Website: slack
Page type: payment
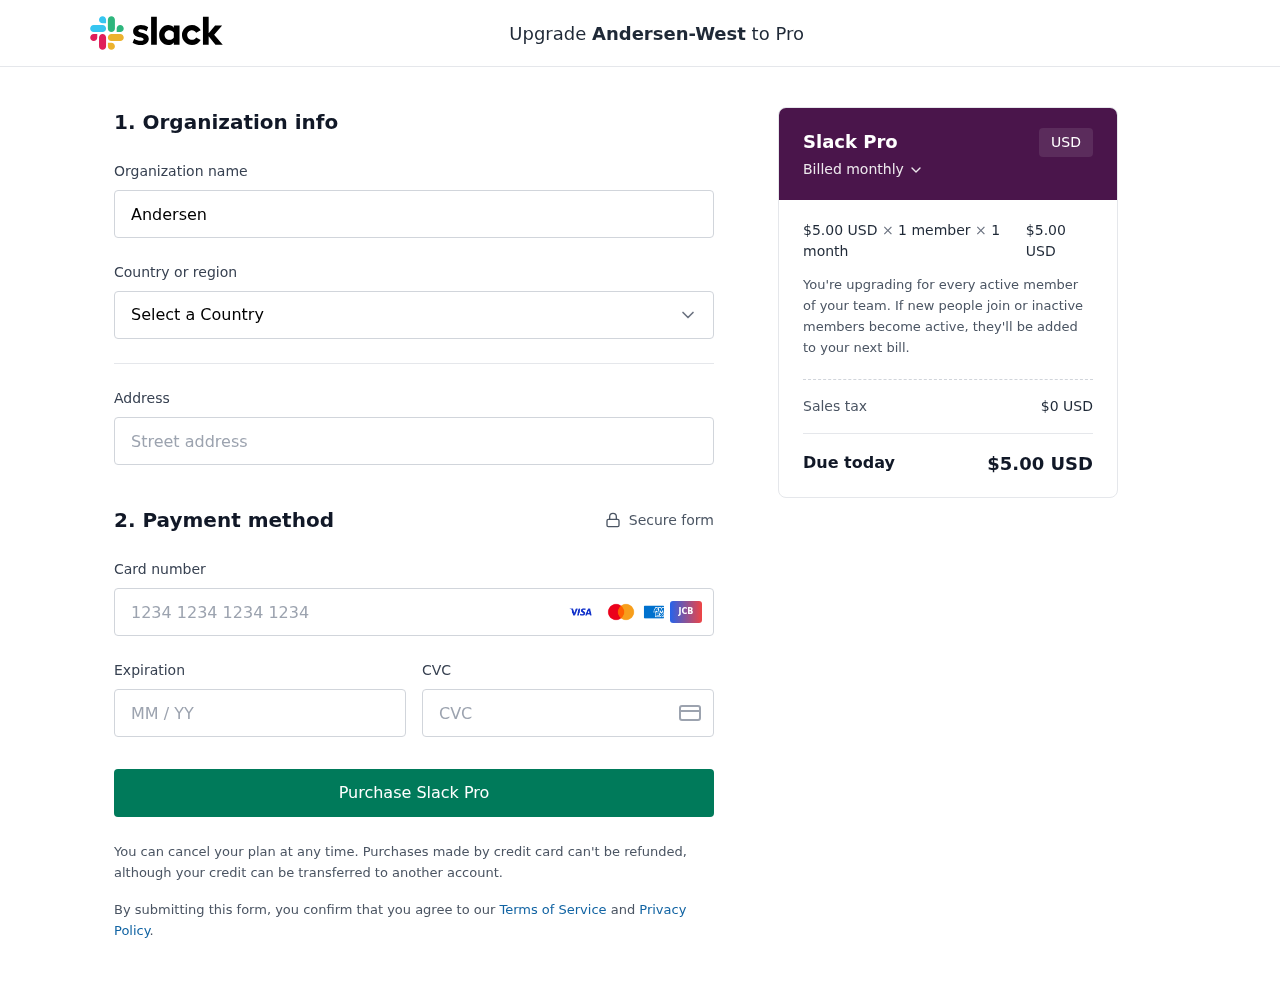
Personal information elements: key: PII_CARD_CVV
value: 334
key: PII_CARD_EXPIRY
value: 01/28
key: PII_CARD_NUMBER
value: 6011 2974 0404 0236
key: PII_COMPANY
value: Andersen-West
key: PII_COUNTRY
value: United States
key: PII_STREET
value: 558 Manuel Loaf
Product elements: key: PRODUCT1_PRICE
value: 5
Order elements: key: ORDER_SUBTOTAL
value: $5.00 USD
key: ORDER_TAX
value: $0 USD
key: ORDER_TOTAL
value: $5.00 USD